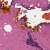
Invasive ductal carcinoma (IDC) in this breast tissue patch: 0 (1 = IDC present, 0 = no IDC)